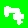
Digit: 7